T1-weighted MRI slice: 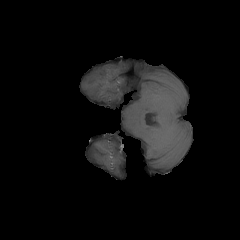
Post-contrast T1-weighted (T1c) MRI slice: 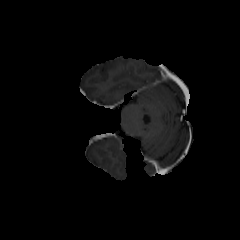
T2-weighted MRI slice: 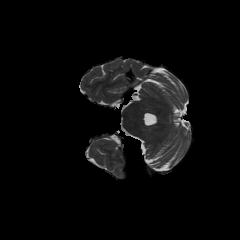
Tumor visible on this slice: no